Interaction volume radius: 5 \u00c5
Interaction volume height: 15 \u00c5
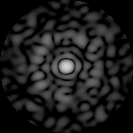
Disorder parameter: 0.8239